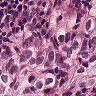
Metastatic tissue present: yes